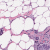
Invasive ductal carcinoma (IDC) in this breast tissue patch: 1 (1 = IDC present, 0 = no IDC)